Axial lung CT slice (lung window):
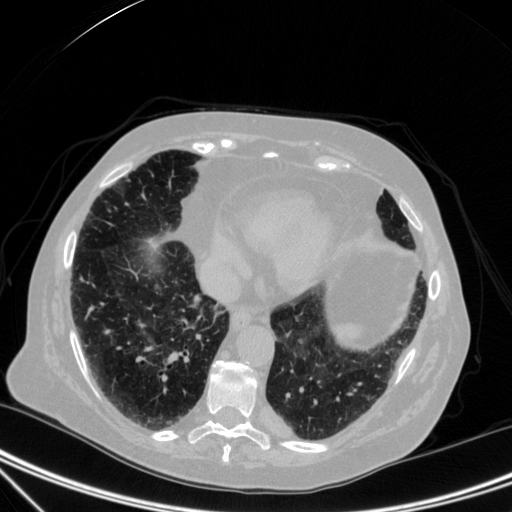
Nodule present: no